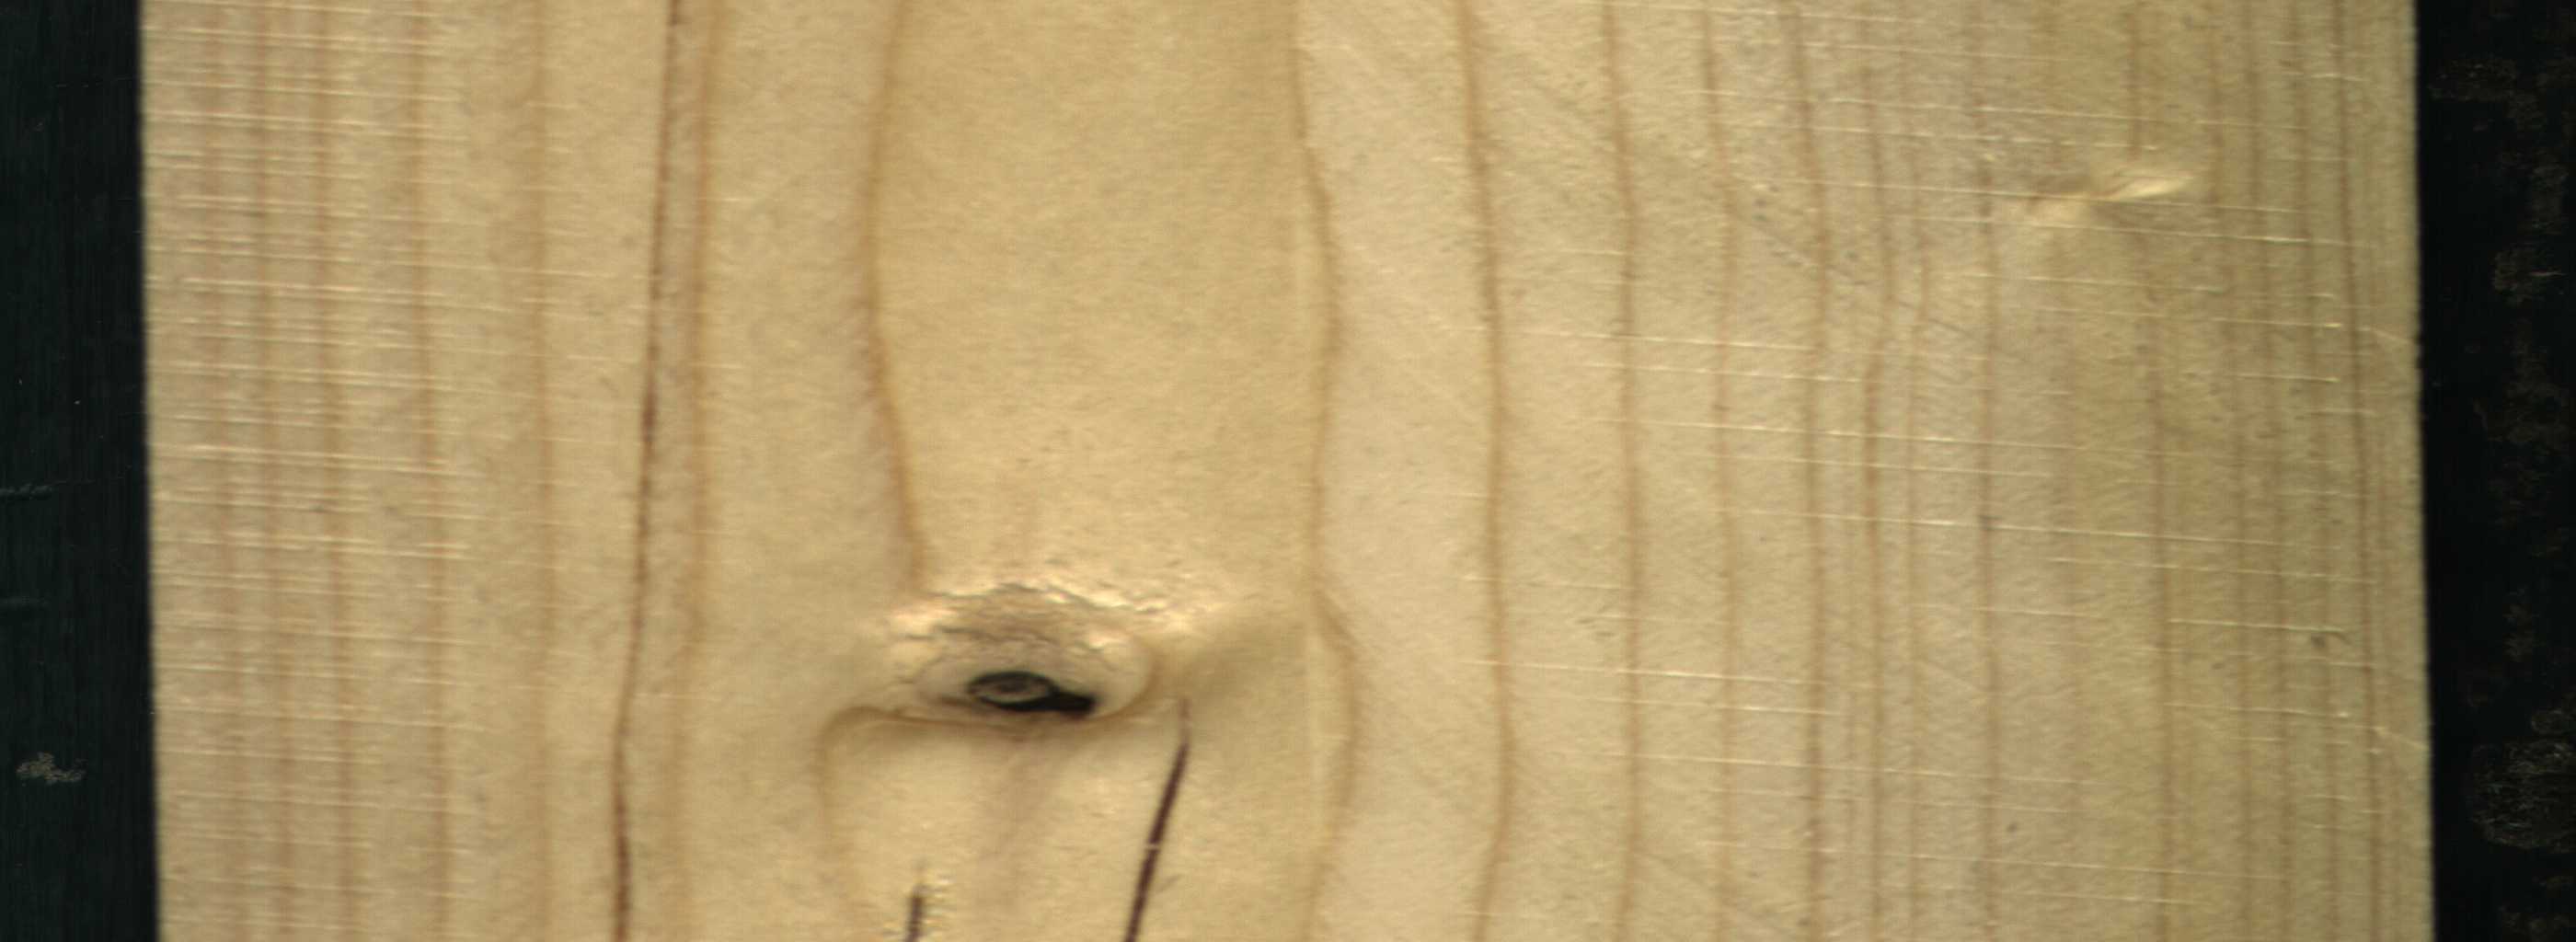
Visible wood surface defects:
resin
resin
resin
Dead_Knot